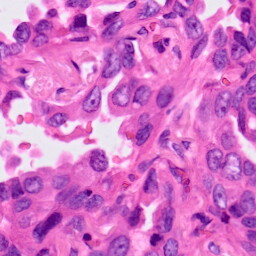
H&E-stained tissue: Lung